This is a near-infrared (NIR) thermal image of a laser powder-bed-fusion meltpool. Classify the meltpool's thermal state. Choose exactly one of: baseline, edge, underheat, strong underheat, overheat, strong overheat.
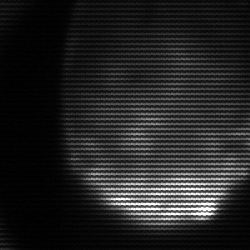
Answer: edge